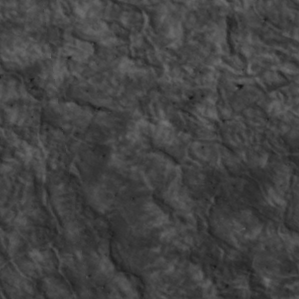
Label: non_frost